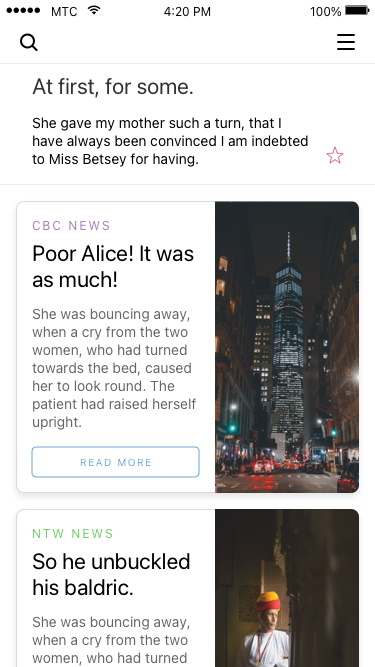
Text in this UI design:
She gave my mother such a turn, that I have always been convinced I am indebted to Miss Betsey for having.
At first, for some.